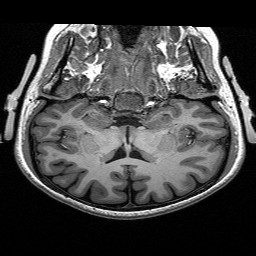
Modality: T1w
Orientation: sagittal